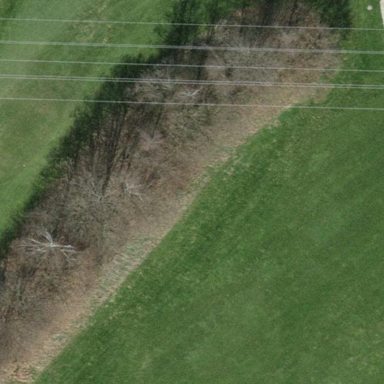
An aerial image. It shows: Hedge barrier.